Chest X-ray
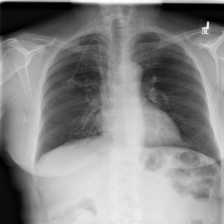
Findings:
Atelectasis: negative
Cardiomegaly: negative
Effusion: negative
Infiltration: negative
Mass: negative
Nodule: negative
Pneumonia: negative
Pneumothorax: negative
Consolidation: negative
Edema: negative
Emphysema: negative
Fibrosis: negative
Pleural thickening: negative
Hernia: negative